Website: apple
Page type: customer-info-address
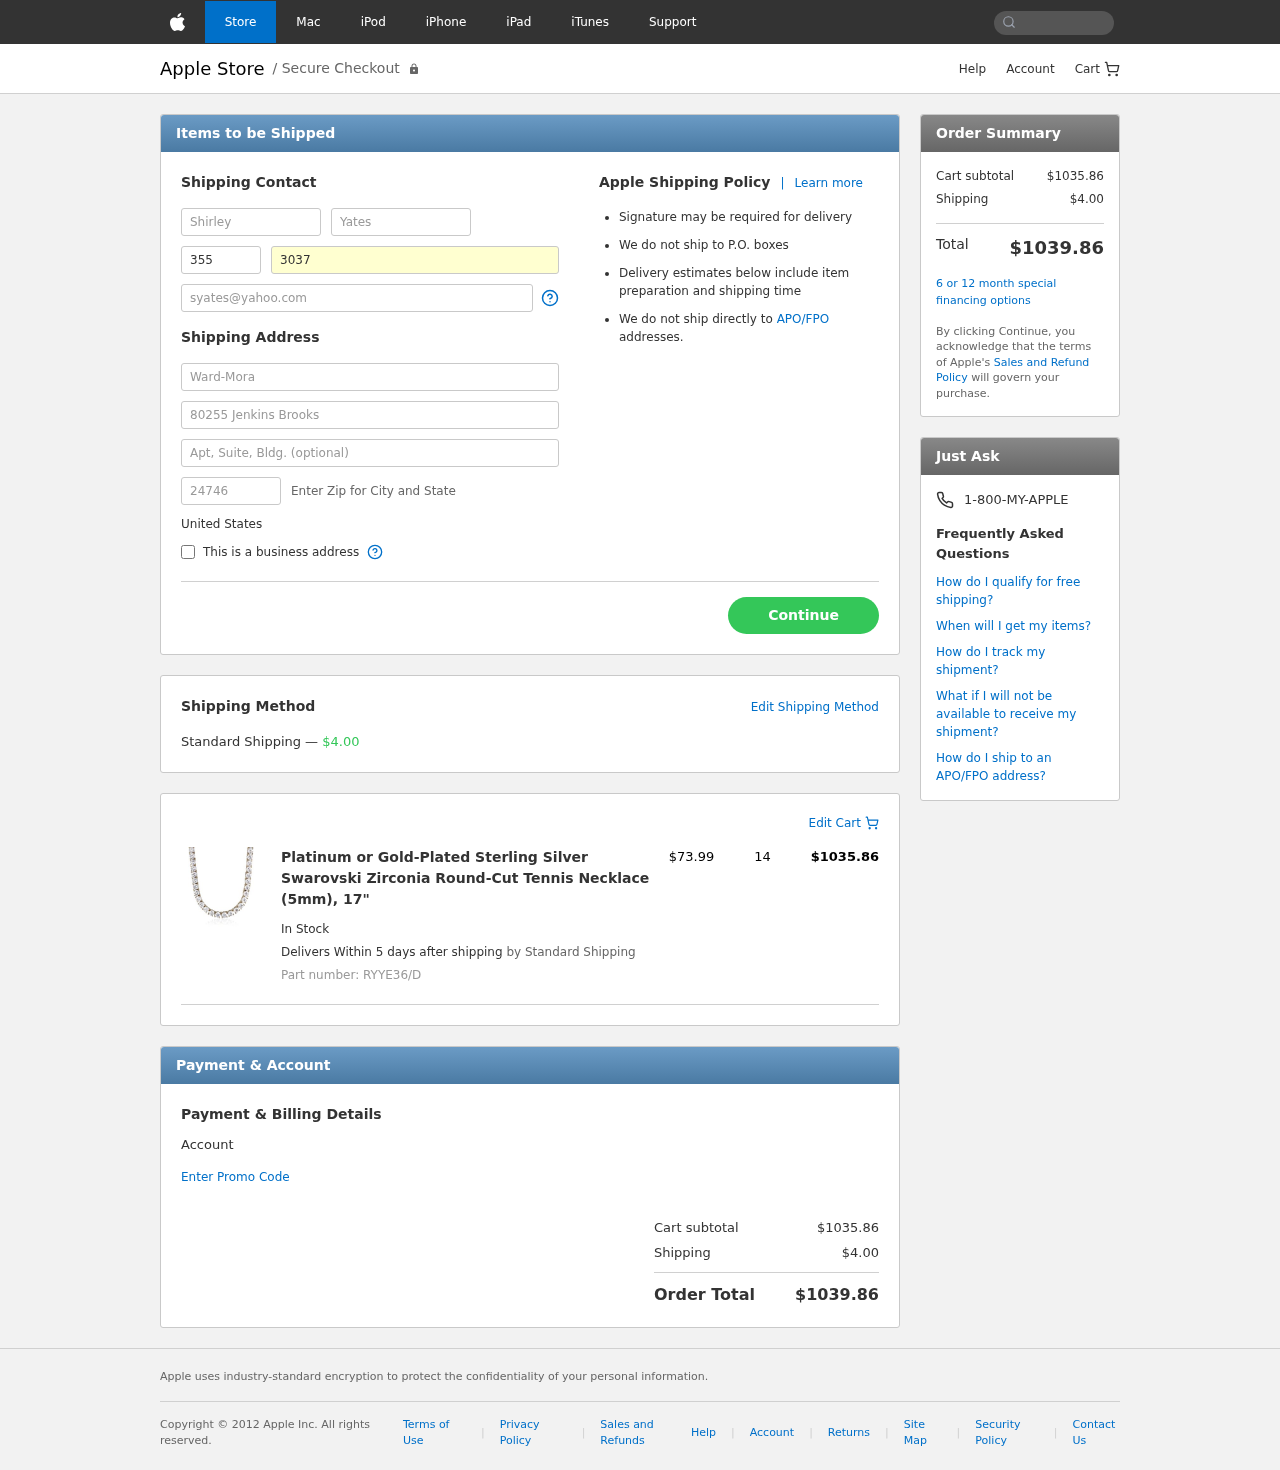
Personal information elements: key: PII_COUNTRY
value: United States
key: PII_FIRSTNAME
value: Shirley
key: PII_LASTNAME
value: Yates
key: PII_PHONE_AREA
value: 355
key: PII_PHONE_LINE
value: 3037
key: PII_EMAIL
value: syates@yahoo.com
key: PII_COMPANY
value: Ward-Mora
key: PII_STREET
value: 80255 Jenkins Brooks
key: PII_POSTCODE
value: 24746
Product elements: key: PRODUCT1_NAME
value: Platinum or Gold-Plated Sterling Silver Swarovski Zirconia Round-Cut Tennis Necklace (5mm), 17"
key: PRODUCT1_PRICE
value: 73.99
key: PRODUCT1_QUANTITY
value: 14
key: PRODUCT1_SKU
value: RYYE36/D
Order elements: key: ORDER_SHIPPING_COST
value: $4.00
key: ORDER_ITEM_TOTAL
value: $1035.86
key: ORDER_SUBTOTAL
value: $1035.86
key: ORDER_TOTAL
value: $1039.86